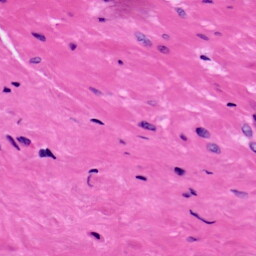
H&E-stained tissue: Prostate